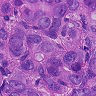
Metastatic tissue present: yes